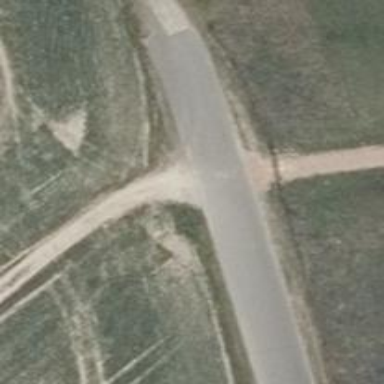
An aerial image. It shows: Track road with grade3 tracktype.